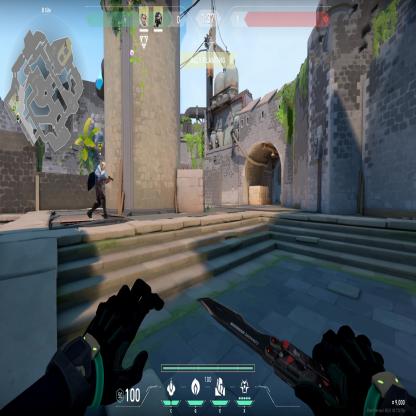
Label: teammate